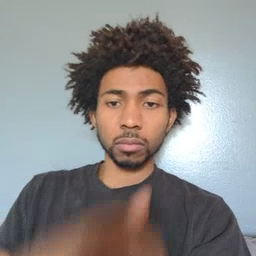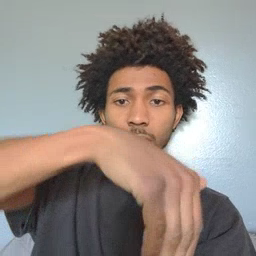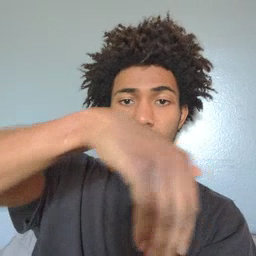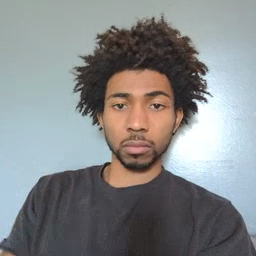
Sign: night